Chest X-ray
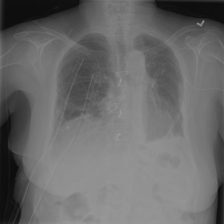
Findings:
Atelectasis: negative
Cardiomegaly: negative
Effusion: negative
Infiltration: negative
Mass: negative
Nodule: negative
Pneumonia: negative
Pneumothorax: negative
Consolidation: negative
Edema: negative
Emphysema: negative
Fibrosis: negative
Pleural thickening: negative
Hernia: negative